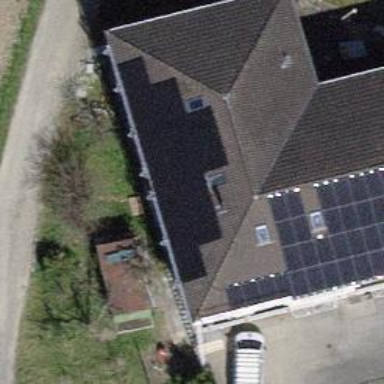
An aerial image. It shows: Solar power generator using photovoltaic panels.